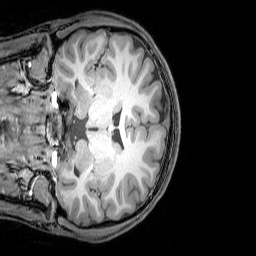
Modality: T1w
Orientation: coronal
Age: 21
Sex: male
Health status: healthy
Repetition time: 0.081 s
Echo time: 0.037 s